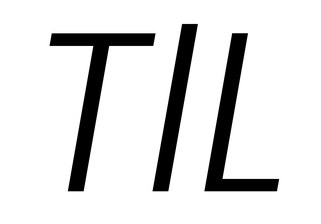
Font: Poppins-LightItalic